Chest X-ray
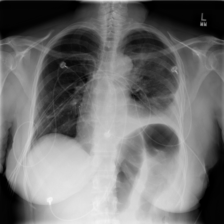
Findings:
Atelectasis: negative
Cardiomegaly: negative
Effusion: negative
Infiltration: negative
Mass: negative
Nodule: negative
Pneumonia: negative
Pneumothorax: positive
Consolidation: negative
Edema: negative
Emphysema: negative
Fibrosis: negative
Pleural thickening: negative
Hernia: negative